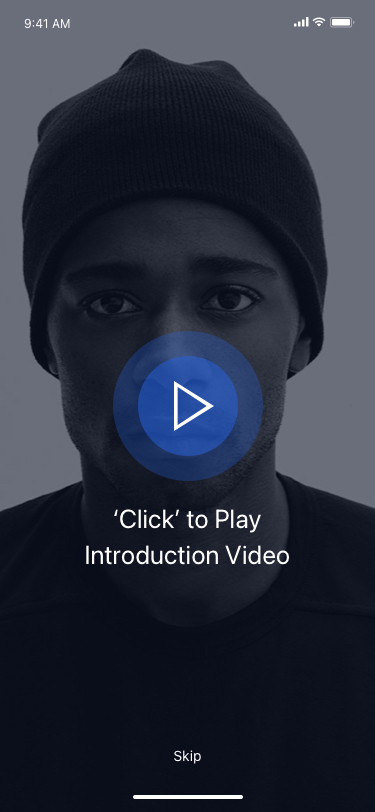
Text in this UI design:
Skip
‘Click’ to Play
Introduction Video